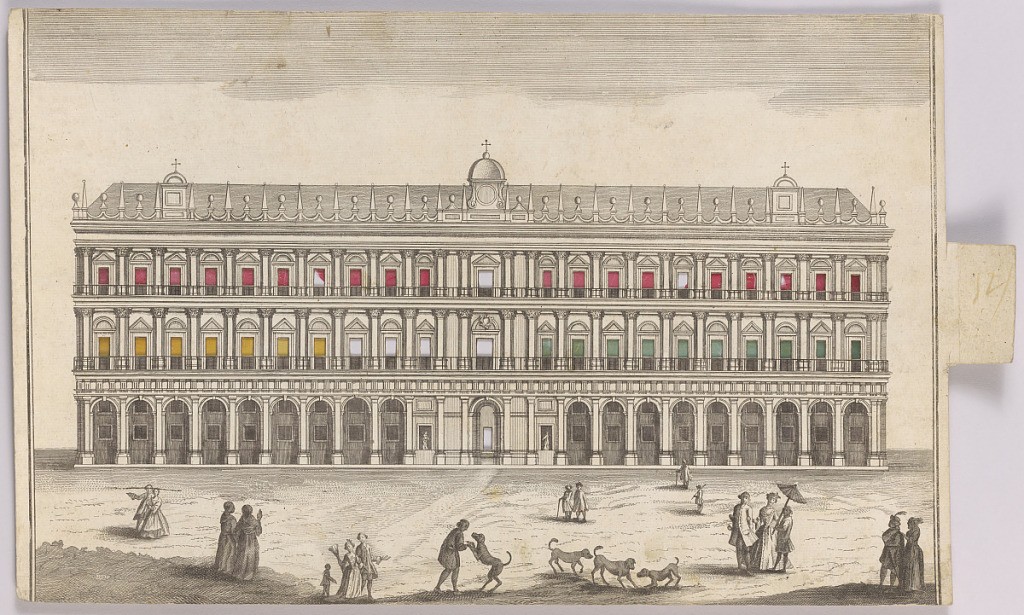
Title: Peep-Show Print
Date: mid-18th century
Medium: Engraving and brush and wash on paper
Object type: Print
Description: Peep-show print